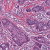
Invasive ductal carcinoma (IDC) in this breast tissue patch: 1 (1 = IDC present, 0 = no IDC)